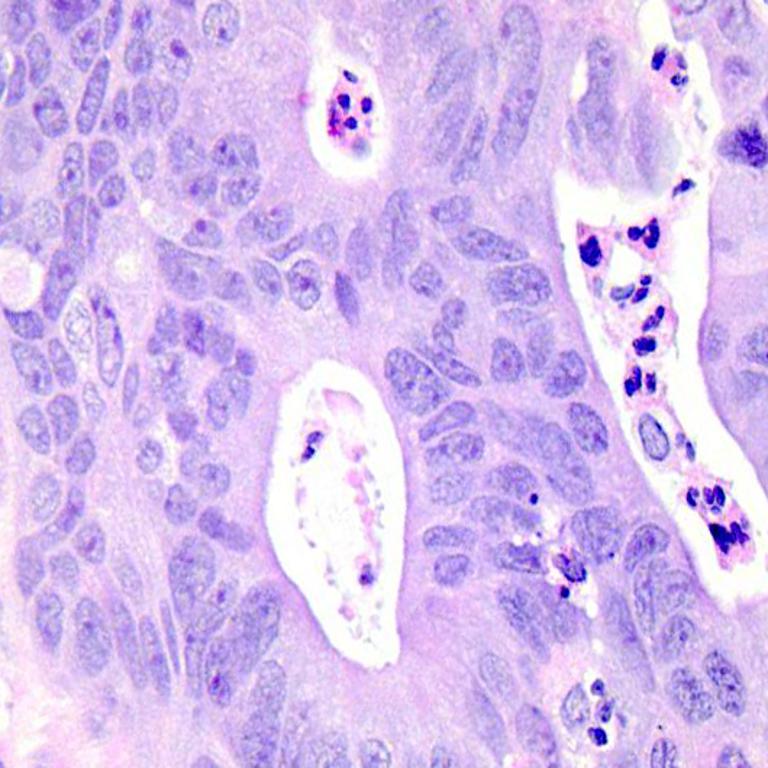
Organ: colon
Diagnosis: adenocarcinomas